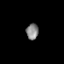
Tissue: prostate
Cell type: T cells
Senescence score: 0.2924
Nuclear area (px): 189
Mean DAPI intensity: 133.444